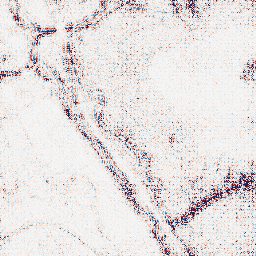
Category: wavelet
Decomposition family: wavelet_reverse_biorthogonal
Decomposition parameters: wavelet: rbio2.4
level: 2
Upsampling method: regularized
Upsampling parameters: scale: 4
lambda_reg: 0.1
Upsampling scale: 4